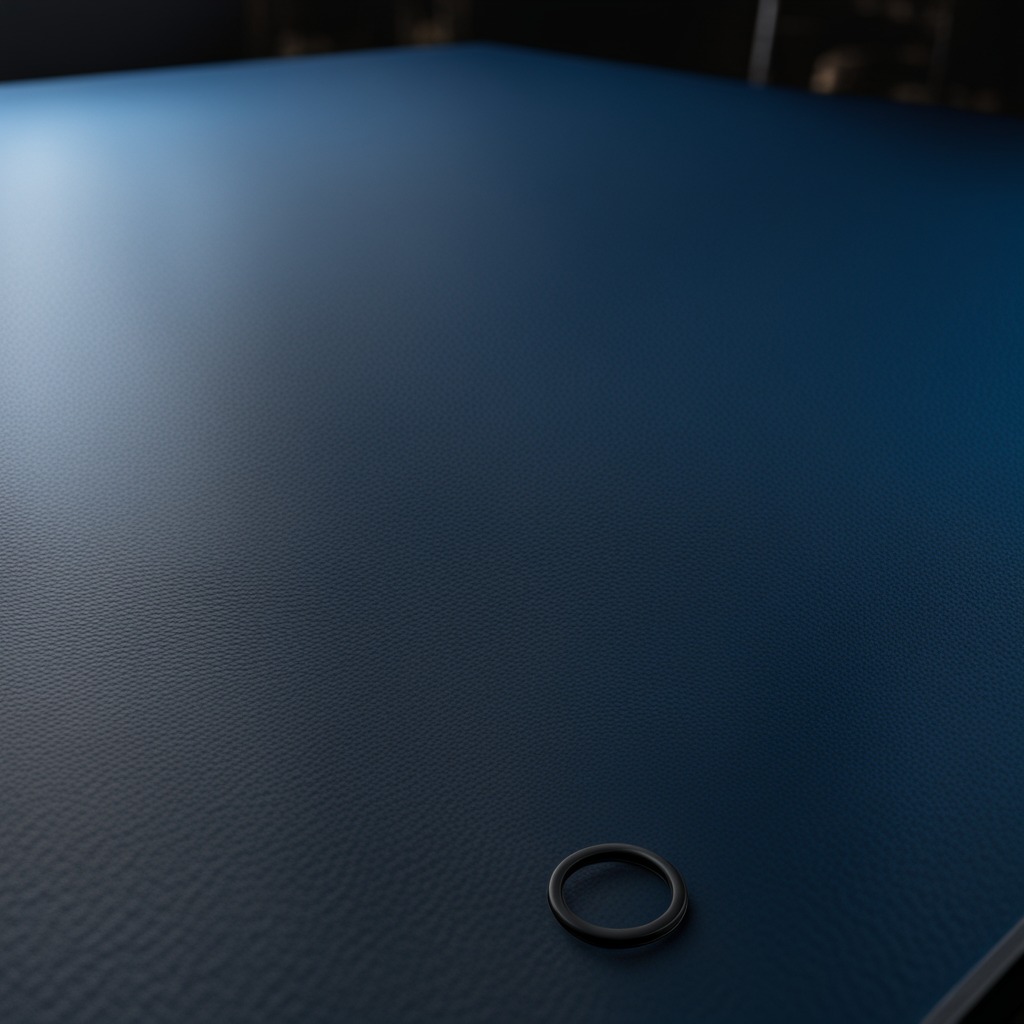
A rubber O-ring is lying on the granite tabletop.